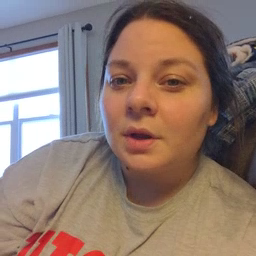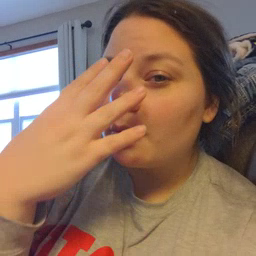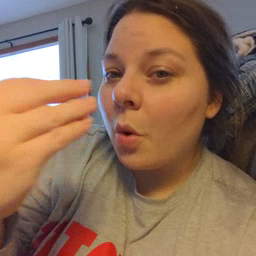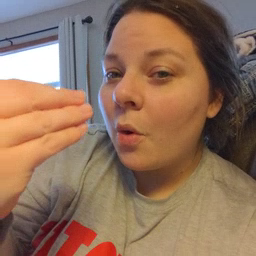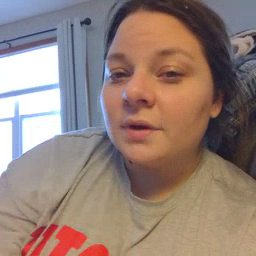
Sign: wolf